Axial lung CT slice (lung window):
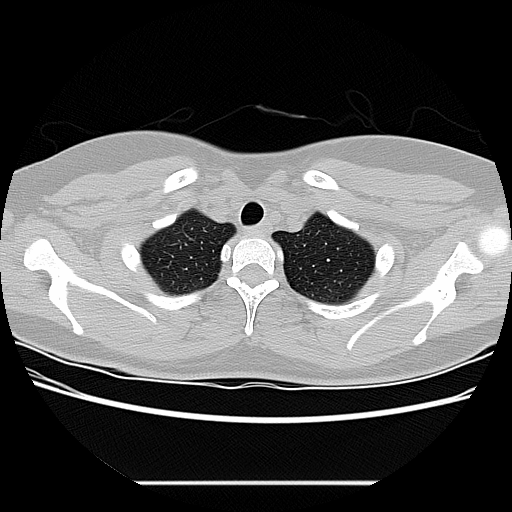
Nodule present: no